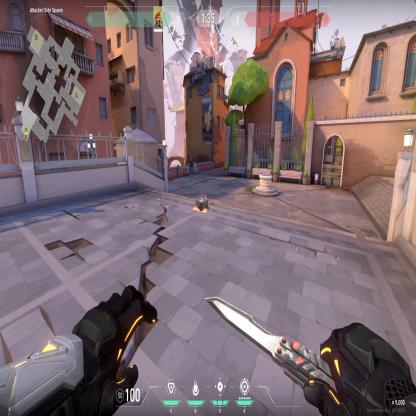
Label: dropped spike